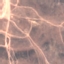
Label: HerbaceousVegetation